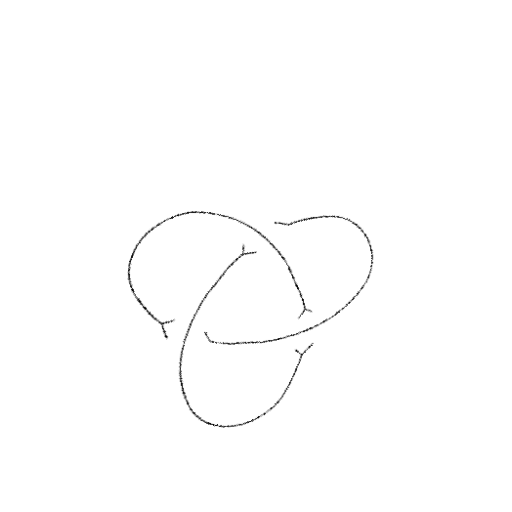
Crossing number: 3